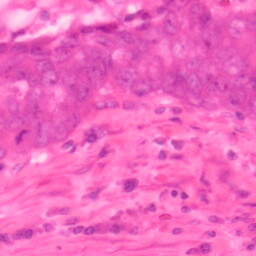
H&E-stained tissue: Colon